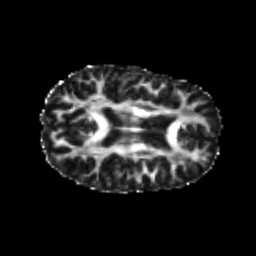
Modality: FA
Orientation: axial
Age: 24
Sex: female
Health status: healthy
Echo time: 0.074 s